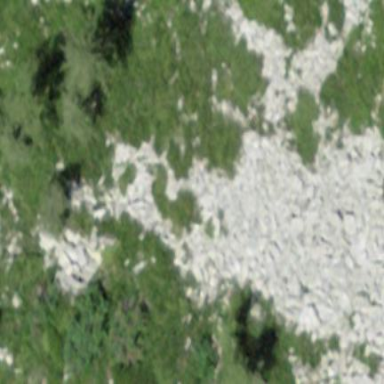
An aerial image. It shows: Natural scree.